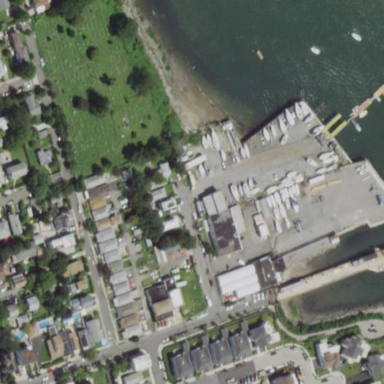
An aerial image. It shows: Boatyard located near waterway.